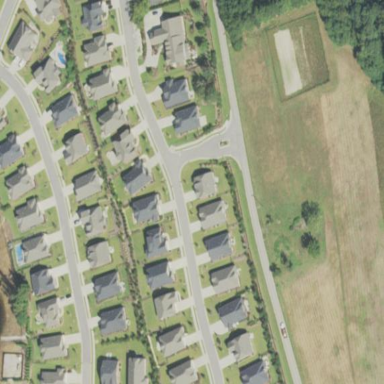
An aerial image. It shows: Residential neighbourhood consisting of single-family homes.